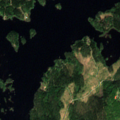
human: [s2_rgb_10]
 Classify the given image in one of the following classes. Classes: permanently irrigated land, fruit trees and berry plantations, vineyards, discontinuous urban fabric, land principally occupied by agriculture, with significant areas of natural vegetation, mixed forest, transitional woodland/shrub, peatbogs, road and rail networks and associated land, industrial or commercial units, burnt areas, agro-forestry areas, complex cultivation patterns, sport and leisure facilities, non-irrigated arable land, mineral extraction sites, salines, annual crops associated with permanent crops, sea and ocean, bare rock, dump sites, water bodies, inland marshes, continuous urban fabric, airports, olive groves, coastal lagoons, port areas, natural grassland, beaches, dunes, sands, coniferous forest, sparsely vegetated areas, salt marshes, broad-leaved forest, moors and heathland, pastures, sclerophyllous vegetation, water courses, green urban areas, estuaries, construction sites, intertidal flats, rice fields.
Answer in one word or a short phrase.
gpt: coniferous forest, mixed forest, water bodies